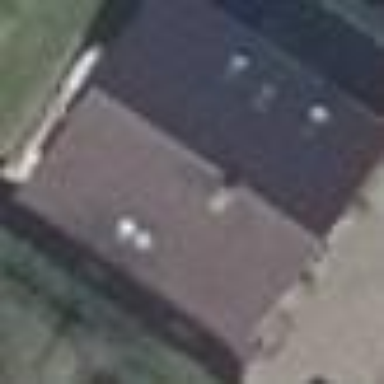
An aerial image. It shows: Detached building with gabled roof.